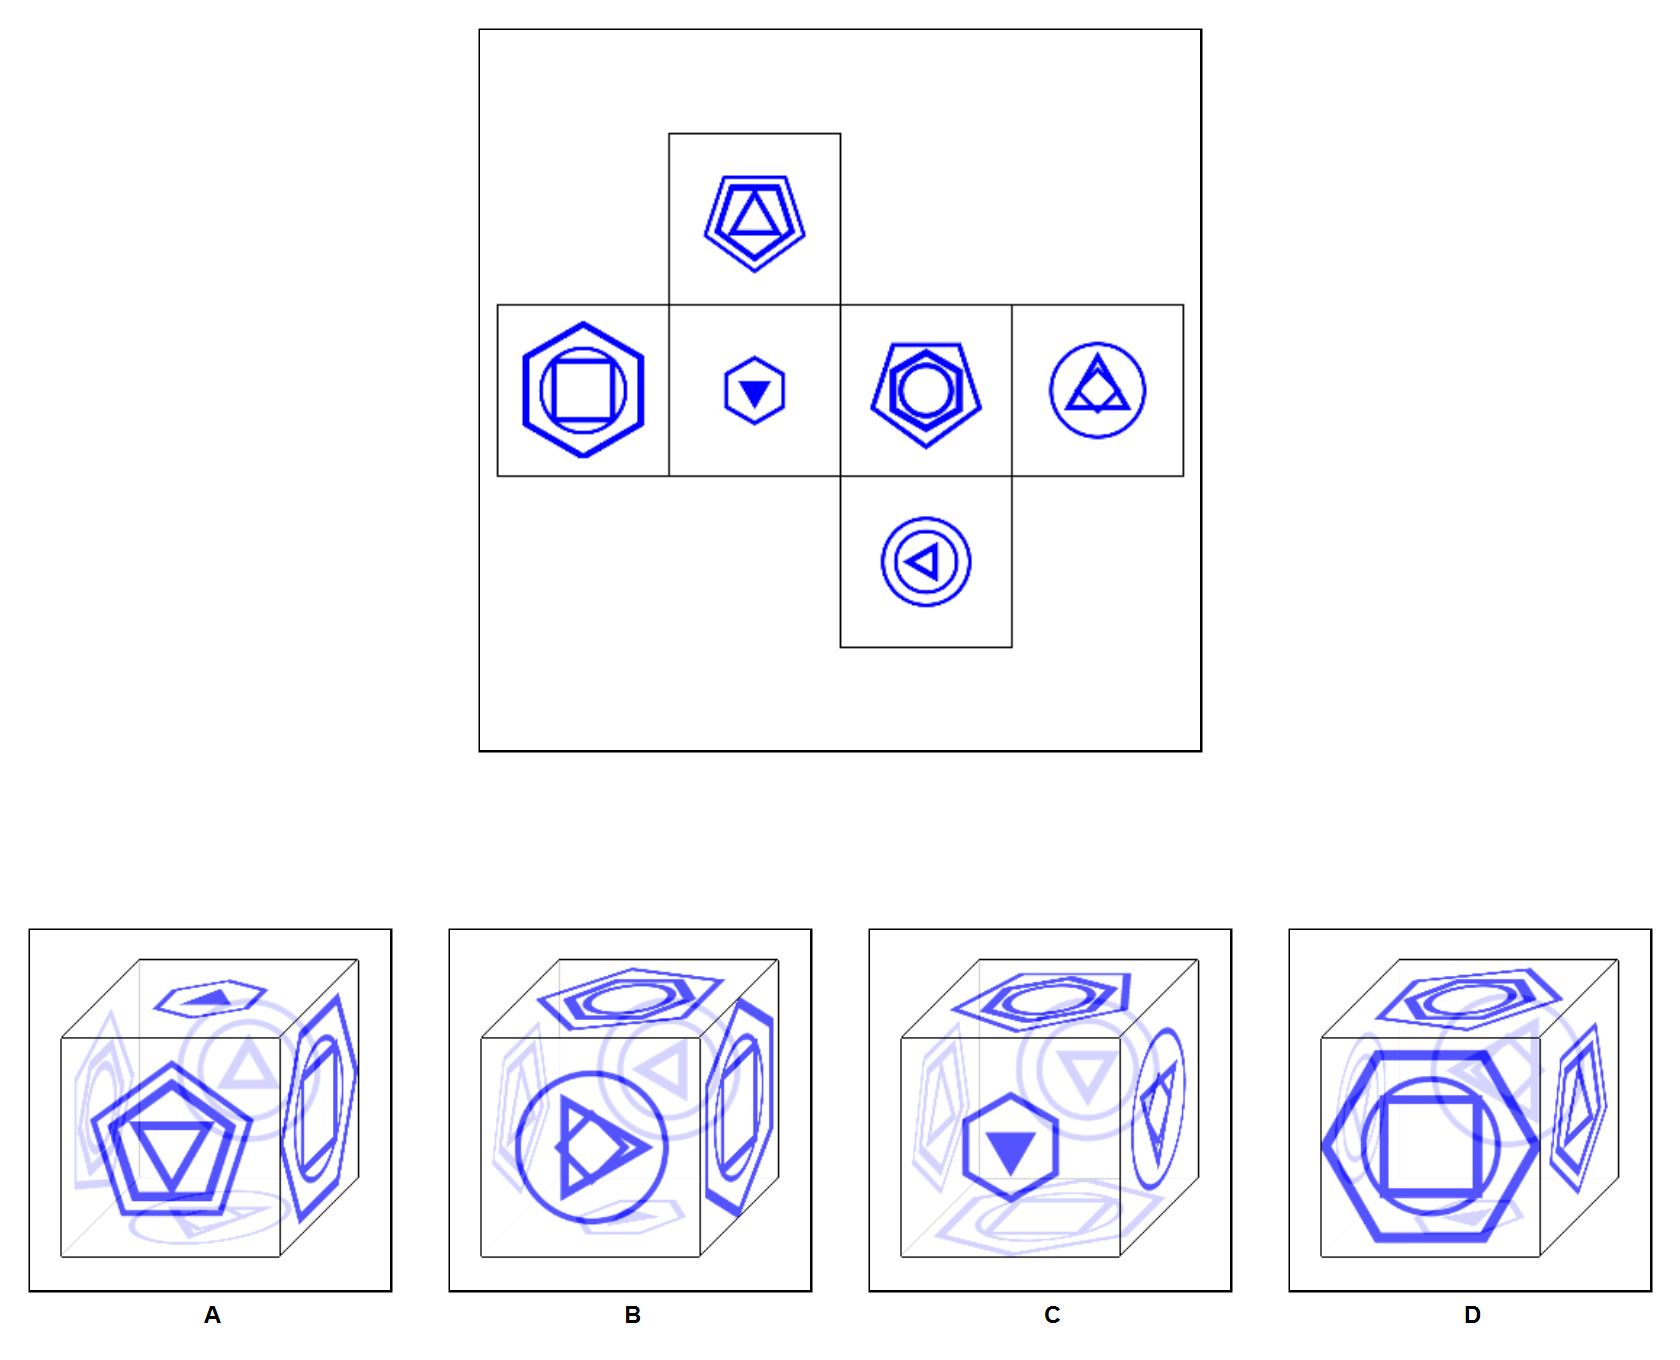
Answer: A